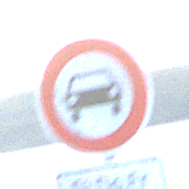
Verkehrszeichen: VerbotKraftwagen
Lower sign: ZeitangabenMitBeschraenkungAufWochentage3
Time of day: SunriseSunset
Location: Outdoor (RoadRail)
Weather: PartlyCloudy
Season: NotSpecified
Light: Natural